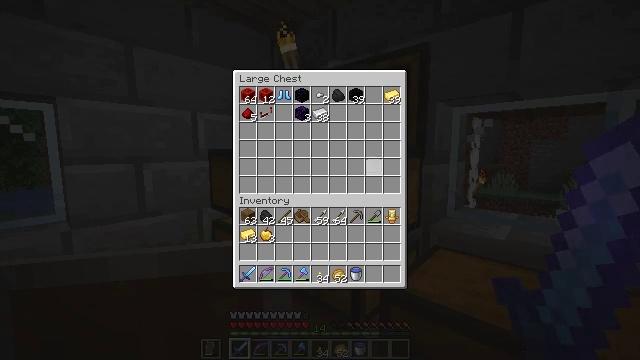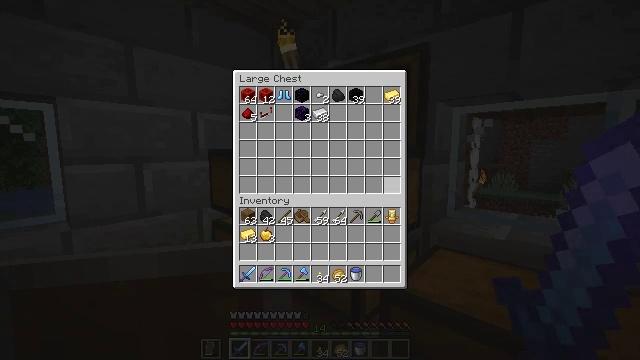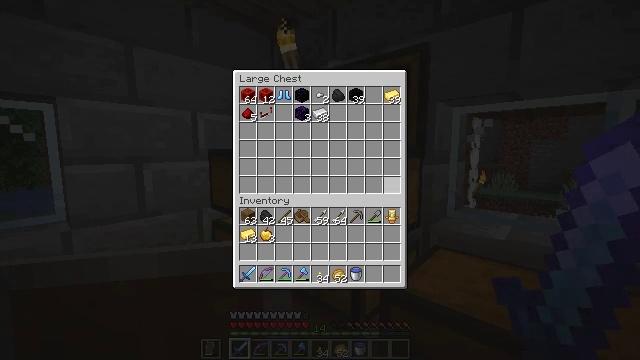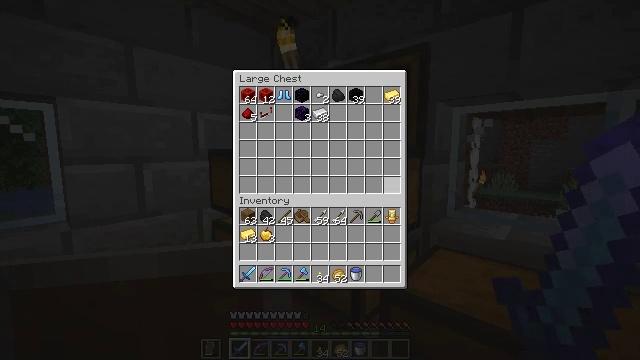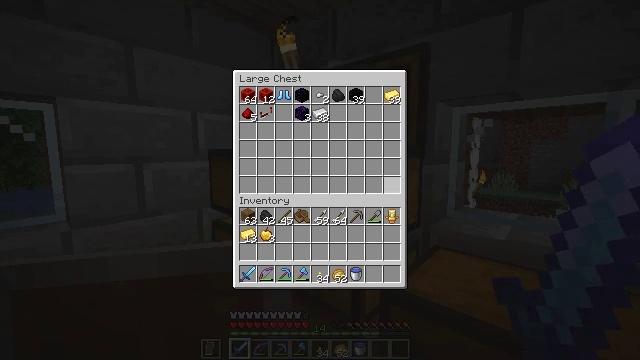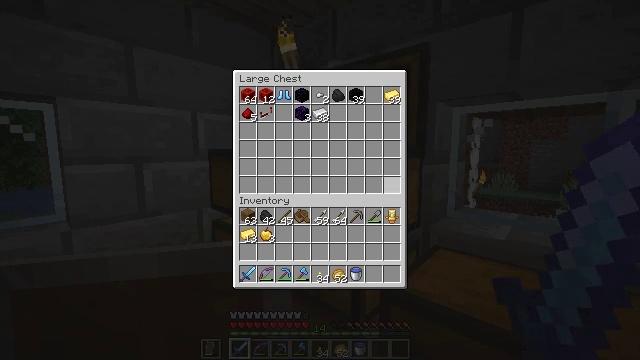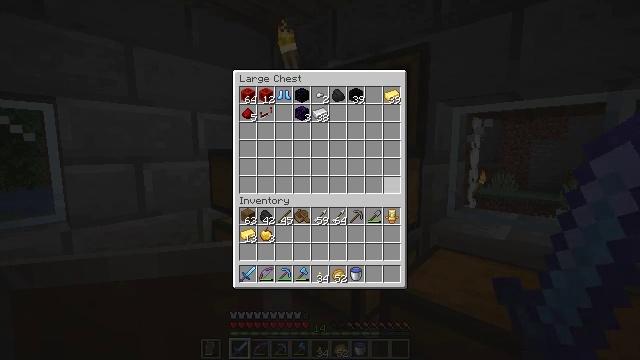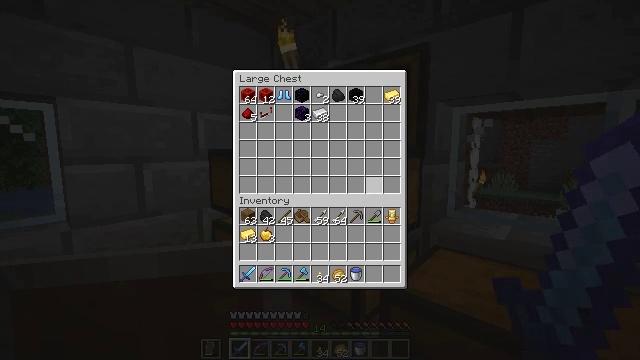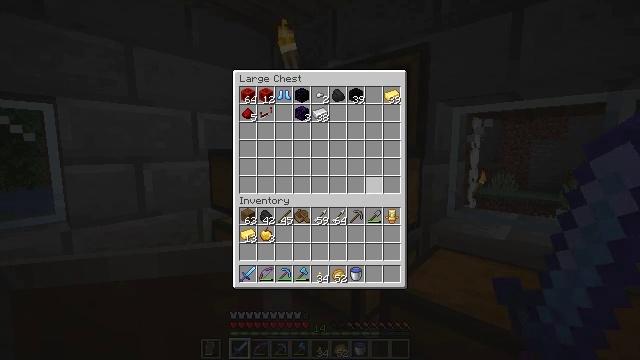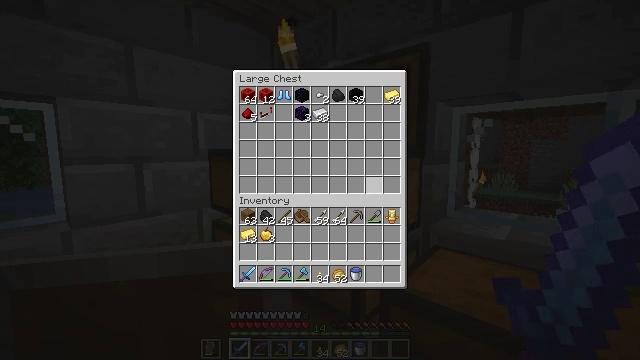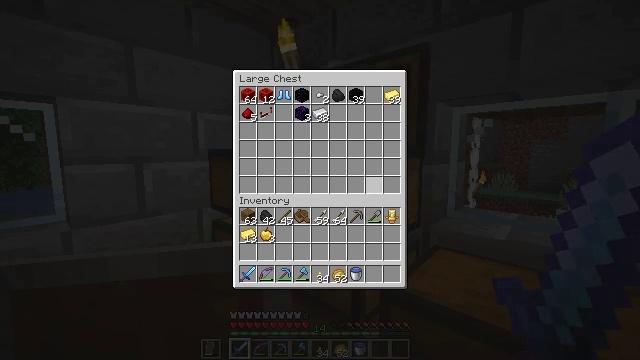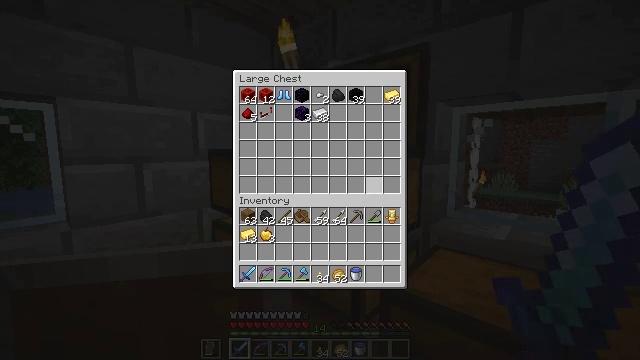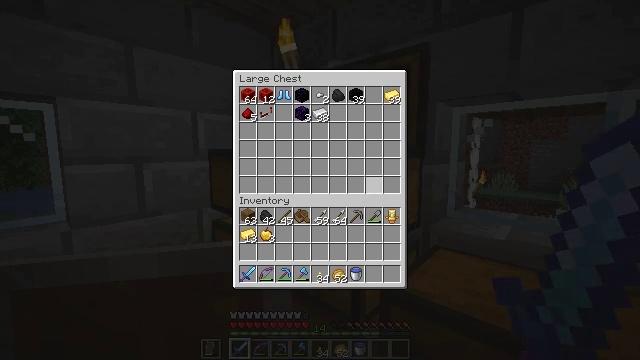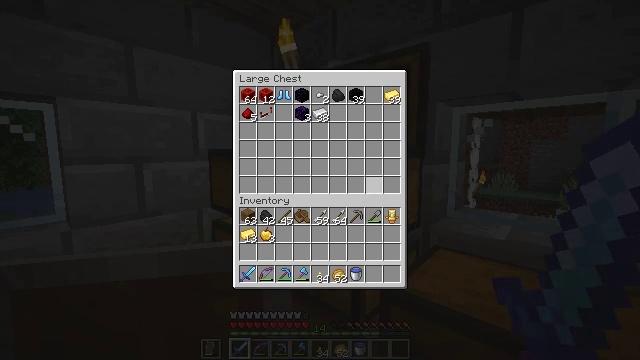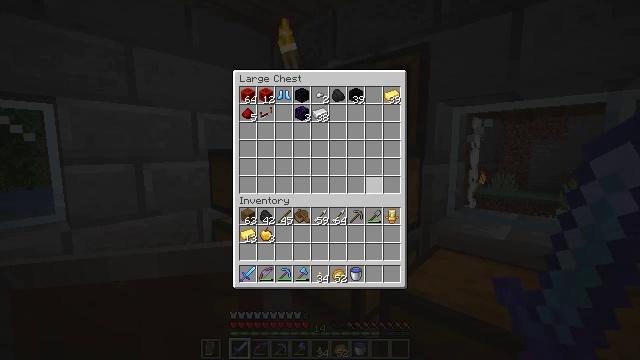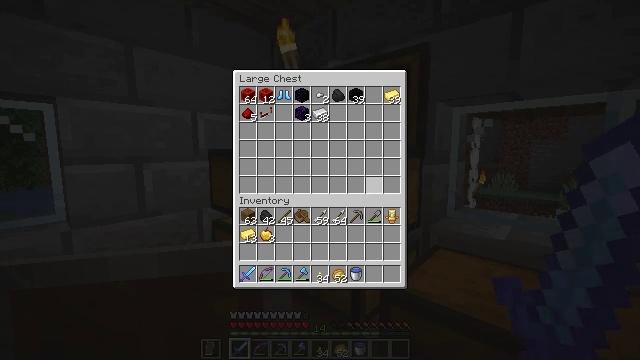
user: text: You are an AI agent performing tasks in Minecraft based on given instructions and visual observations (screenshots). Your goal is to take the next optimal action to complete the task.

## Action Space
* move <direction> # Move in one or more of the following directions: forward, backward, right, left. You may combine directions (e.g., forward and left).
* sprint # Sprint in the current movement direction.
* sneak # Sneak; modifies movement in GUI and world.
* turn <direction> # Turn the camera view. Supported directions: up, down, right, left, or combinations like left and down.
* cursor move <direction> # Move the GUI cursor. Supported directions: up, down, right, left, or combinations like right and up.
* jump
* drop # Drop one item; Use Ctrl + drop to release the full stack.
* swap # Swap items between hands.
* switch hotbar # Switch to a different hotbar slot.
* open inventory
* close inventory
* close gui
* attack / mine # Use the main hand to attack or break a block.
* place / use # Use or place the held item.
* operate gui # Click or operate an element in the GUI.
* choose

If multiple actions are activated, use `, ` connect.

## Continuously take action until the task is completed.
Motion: motion action
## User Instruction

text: Make a cauldron using iron and a crafting table.
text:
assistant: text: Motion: cursor move right and down
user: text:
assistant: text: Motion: no_op
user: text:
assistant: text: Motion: no_op
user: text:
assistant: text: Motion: no_op
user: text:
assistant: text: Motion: no_op
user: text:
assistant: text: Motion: cursor move left
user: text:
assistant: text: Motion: cursor move left
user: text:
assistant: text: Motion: no_op
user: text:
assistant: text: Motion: no_op
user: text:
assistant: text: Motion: no_op
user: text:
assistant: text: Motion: no_op
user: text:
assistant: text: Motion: no_op
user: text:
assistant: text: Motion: no_op
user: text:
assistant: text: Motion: no_op
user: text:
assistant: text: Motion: no_op
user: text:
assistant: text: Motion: no_op
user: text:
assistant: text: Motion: cursor move left and down
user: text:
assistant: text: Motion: cursor move down
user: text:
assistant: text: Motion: no_op
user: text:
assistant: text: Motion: no_op
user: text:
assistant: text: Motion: no_op
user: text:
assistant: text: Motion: no_op
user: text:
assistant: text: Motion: no_op
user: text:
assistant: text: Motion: no_op
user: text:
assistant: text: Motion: no_op
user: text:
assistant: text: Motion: turn left and down
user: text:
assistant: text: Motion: turn down
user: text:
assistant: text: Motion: use / place
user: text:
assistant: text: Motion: use / place
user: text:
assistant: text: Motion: use / place